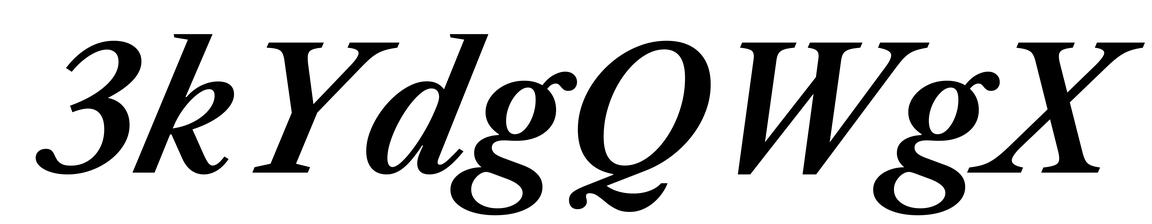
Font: LibreCaslonText-Italic_SemiBold_Italic